Question:
in my asp.net page i have register page. i want to create a xml file with parent and child nodes of xml like :
'''
<Personal Details>
<First Name> ... </First Name>
<Last Name> ... </Last Name>
</Personal Details>
<Bank Details>
<Bank Name> ... </Bank Name>
<Account No> ... </Account NO>
<Bank Details>
'''
and store the xml file in datbase widht parent and child nodes.
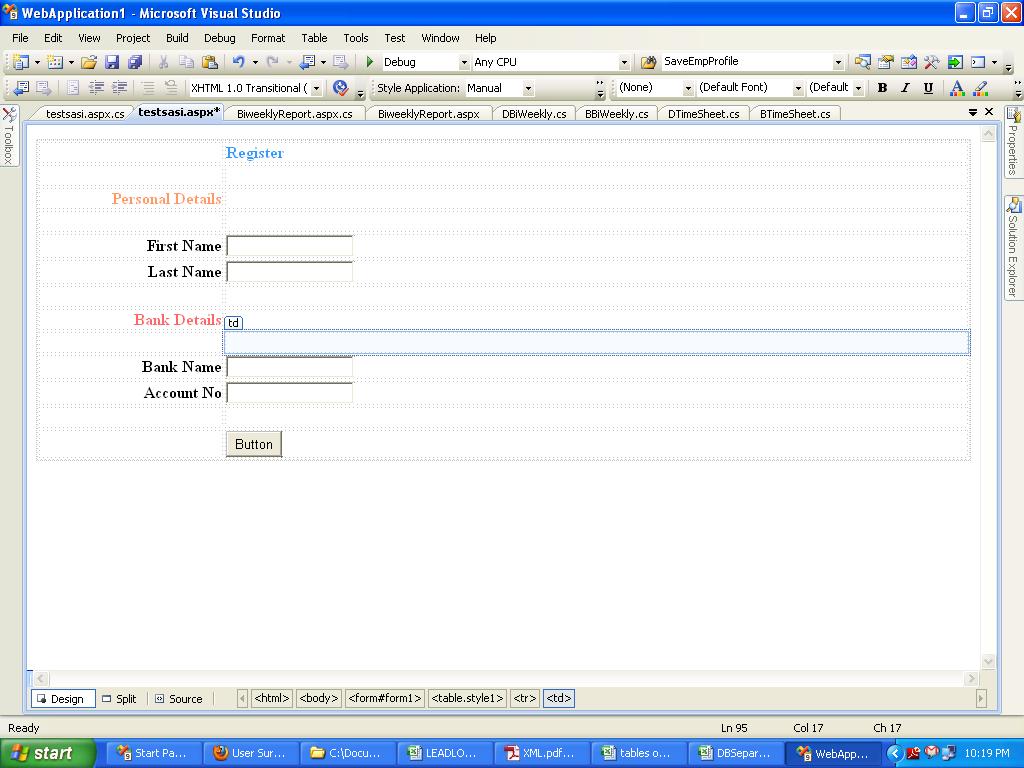
Answer: There are plenty of way to generate XML. you can try something like
'''
XElement element =
new XElement("SomeRoot",
new XElement("PersonalDetails",
new XElement("FirstName","FirstNameValue"),
new XElement("LastName"),"LastNameValue"),
new XElement("BankDetails",
new XElement("BankName","BankNameValue"),
new XElement("AccountNo","AccountNoValue")));
'''
and
'''
element.ToString()
'''
will give you xml string with a root element.